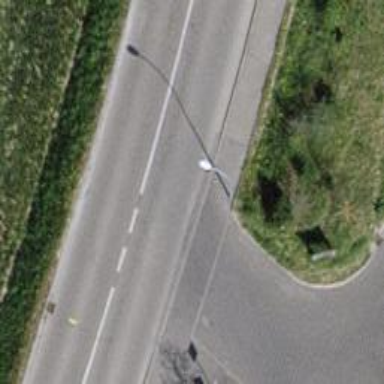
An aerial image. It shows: Residential road with asphalt surface. Sidewalk is present on the left side.